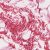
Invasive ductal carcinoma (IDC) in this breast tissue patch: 0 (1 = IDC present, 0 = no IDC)